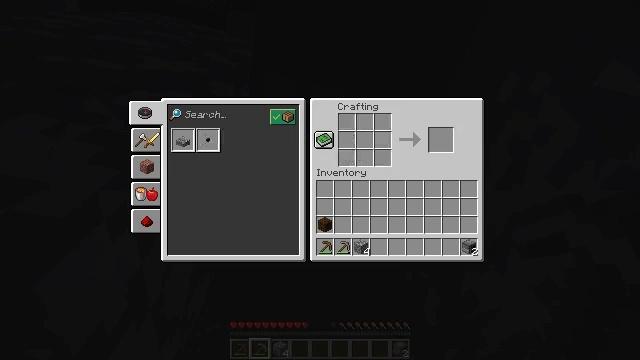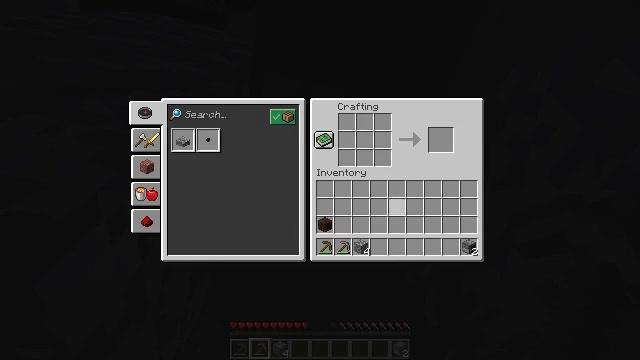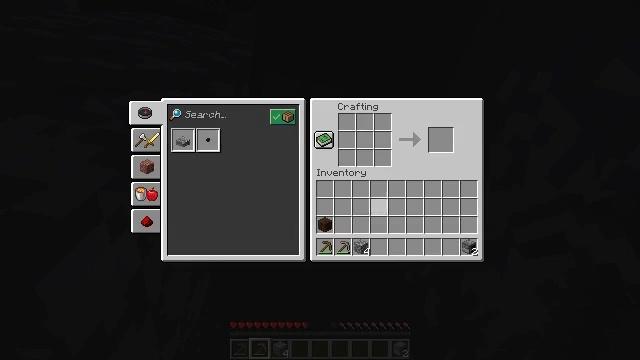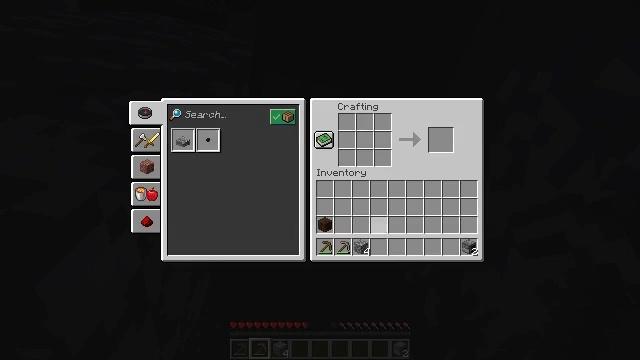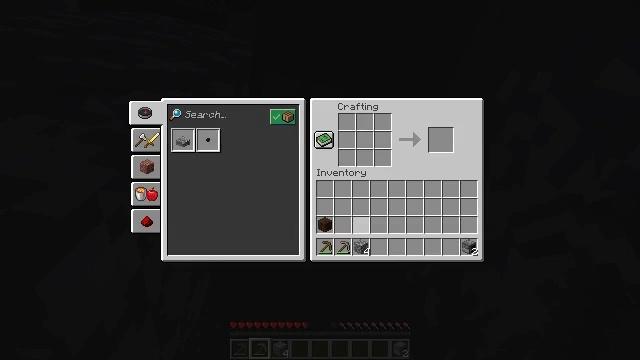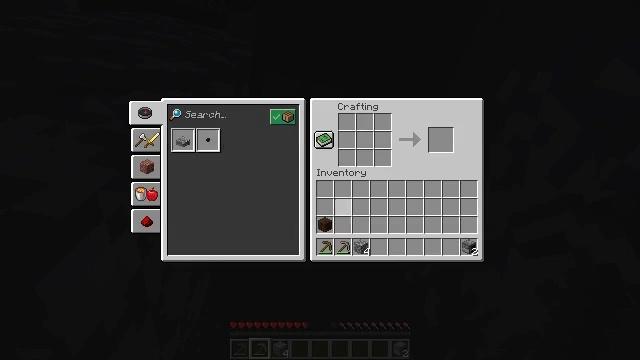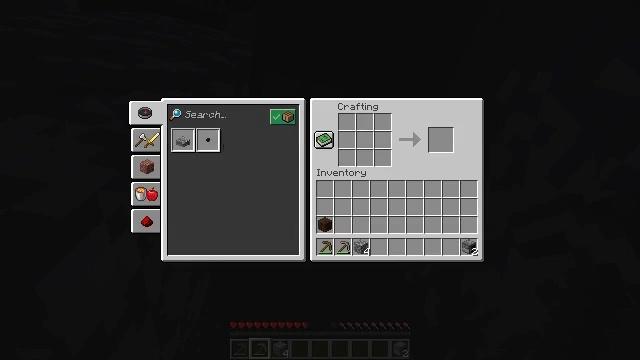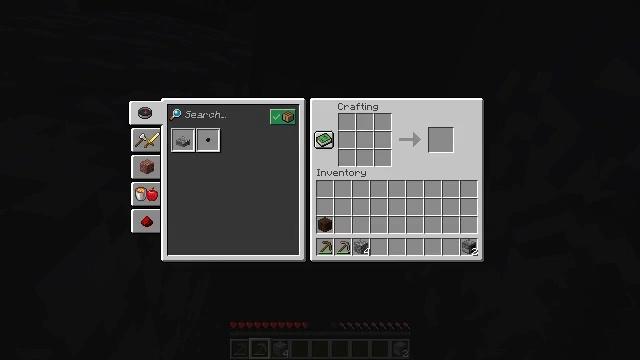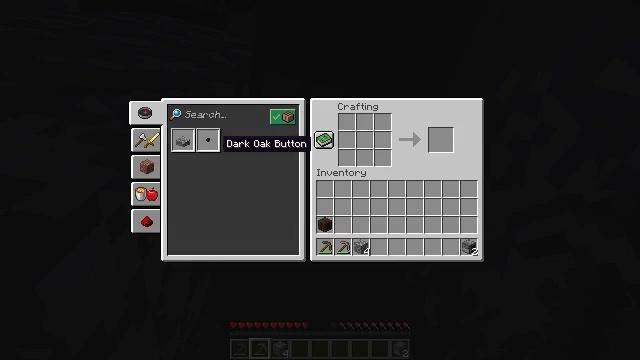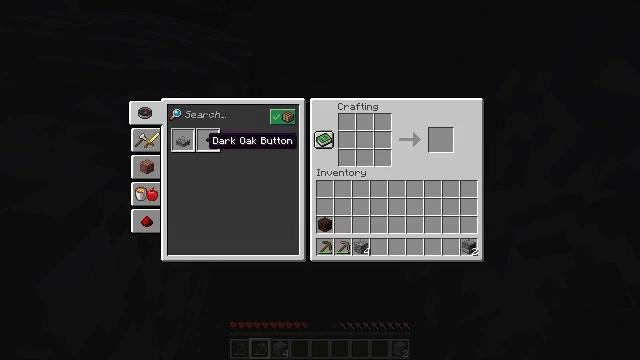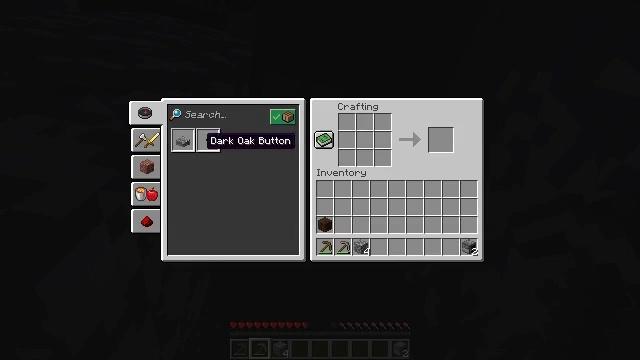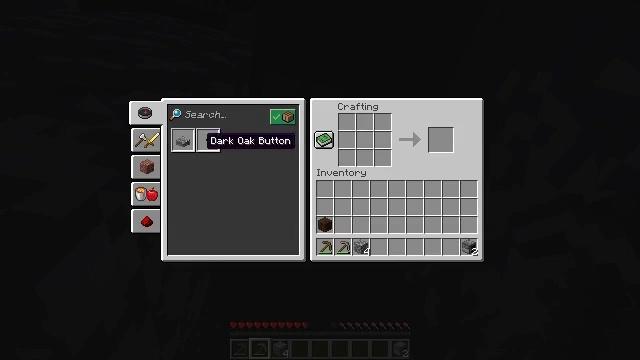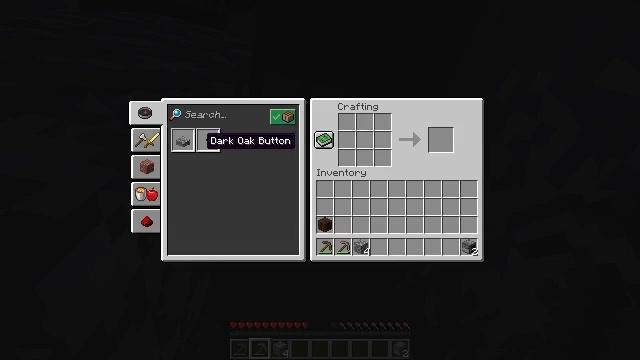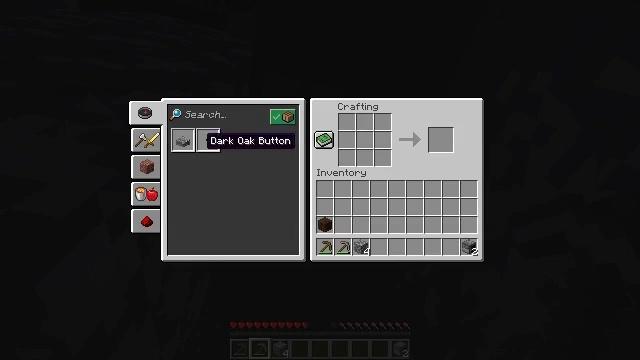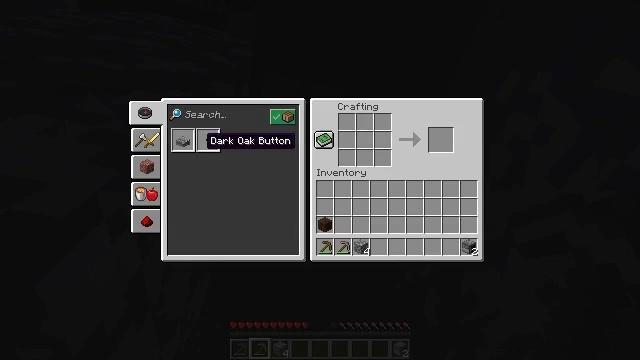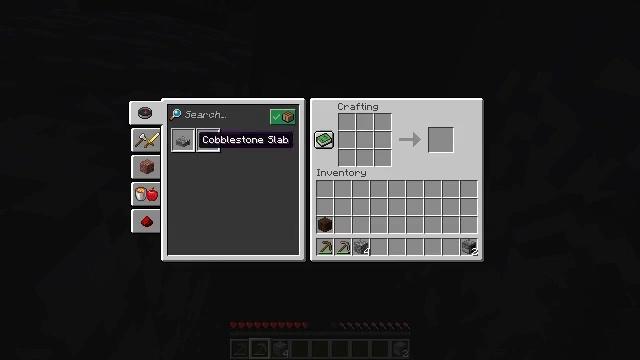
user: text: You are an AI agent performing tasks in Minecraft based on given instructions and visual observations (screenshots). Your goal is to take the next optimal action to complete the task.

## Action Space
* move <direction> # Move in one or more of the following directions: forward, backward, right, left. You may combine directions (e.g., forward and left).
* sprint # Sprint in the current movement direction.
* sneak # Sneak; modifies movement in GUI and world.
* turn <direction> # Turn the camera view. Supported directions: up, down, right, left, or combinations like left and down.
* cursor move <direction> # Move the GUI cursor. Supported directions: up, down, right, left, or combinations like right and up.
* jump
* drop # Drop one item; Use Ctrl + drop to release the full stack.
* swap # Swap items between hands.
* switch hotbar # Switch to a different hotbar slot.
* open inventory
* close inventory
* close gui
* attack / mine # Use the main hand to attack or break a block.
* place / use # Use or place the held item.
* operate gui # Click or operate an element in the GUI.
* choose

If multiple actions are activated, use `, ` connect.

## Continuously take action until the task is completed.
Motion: motion action
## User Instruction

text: Attack the dark oak planks to recycle them.
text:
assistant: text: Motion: sneak, cursor move left and down, open gui
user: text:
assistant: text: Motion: sneak, cursor move left and down
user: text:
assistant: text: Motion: sneak
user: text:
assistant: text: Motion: sneak, cursor move left
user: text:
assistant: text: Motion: sneak, cursor move left
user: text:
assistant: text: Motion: sneak, cursor move left and up
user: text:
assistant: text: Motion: sneak, cursor move left and up
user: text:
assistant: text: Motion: sneak, cursor move left and up
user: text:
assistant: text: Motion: cursor move left
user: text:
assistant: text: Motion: no_op
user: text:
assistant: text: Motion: no_op
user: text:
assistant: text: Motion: no_op
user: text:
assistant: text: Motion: no_op
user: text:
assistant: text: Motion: no_op
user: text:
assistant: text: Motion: cursor move left
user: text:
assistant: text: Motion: cursor move left and down
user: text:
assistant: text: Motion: cursor move down
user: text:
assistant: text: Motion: cursor move right and down
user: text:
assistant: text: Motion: cursor move right and down
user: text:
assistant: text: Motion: cursor move right and down
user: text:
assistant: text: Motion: no_op
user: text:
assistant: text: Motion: no_op
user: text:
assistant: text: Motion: cursor move up
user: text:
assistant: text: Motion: no_op
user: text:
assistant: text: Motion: cursor move right
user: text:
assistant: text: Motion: cursor move right
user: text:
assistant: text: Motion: no_op
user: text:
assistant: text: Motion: no_op
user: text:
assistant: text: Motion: no_op
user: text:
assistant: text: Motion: close gui